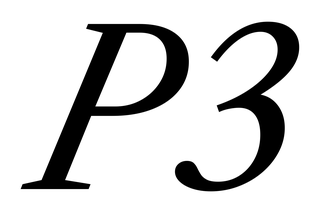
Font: LibreCaslonText-Italic_Italic